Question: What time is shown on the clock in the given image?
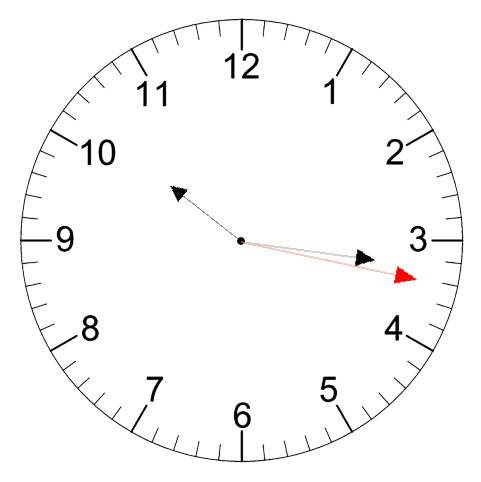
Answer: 10:16:17